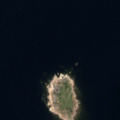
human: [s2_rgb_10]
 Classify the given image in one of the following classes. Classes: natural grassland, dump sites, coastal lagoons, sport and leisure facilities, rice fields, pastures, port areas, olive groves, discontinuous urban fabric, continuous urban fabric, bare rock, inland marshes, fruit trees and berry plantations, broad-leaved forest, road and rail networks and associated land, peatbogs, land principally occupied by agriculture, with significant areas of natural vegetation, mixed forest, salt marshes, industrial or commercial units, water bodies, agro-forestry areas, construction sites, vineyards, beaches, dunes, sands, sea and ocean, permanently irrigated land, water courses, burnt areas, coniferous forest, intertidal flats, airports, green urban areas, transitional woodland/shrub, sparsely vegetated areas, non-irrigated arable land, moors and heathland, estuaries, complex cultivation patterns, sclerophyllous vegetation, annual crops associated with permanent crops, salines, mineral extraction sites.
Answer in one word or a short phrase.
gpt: sea and ocean